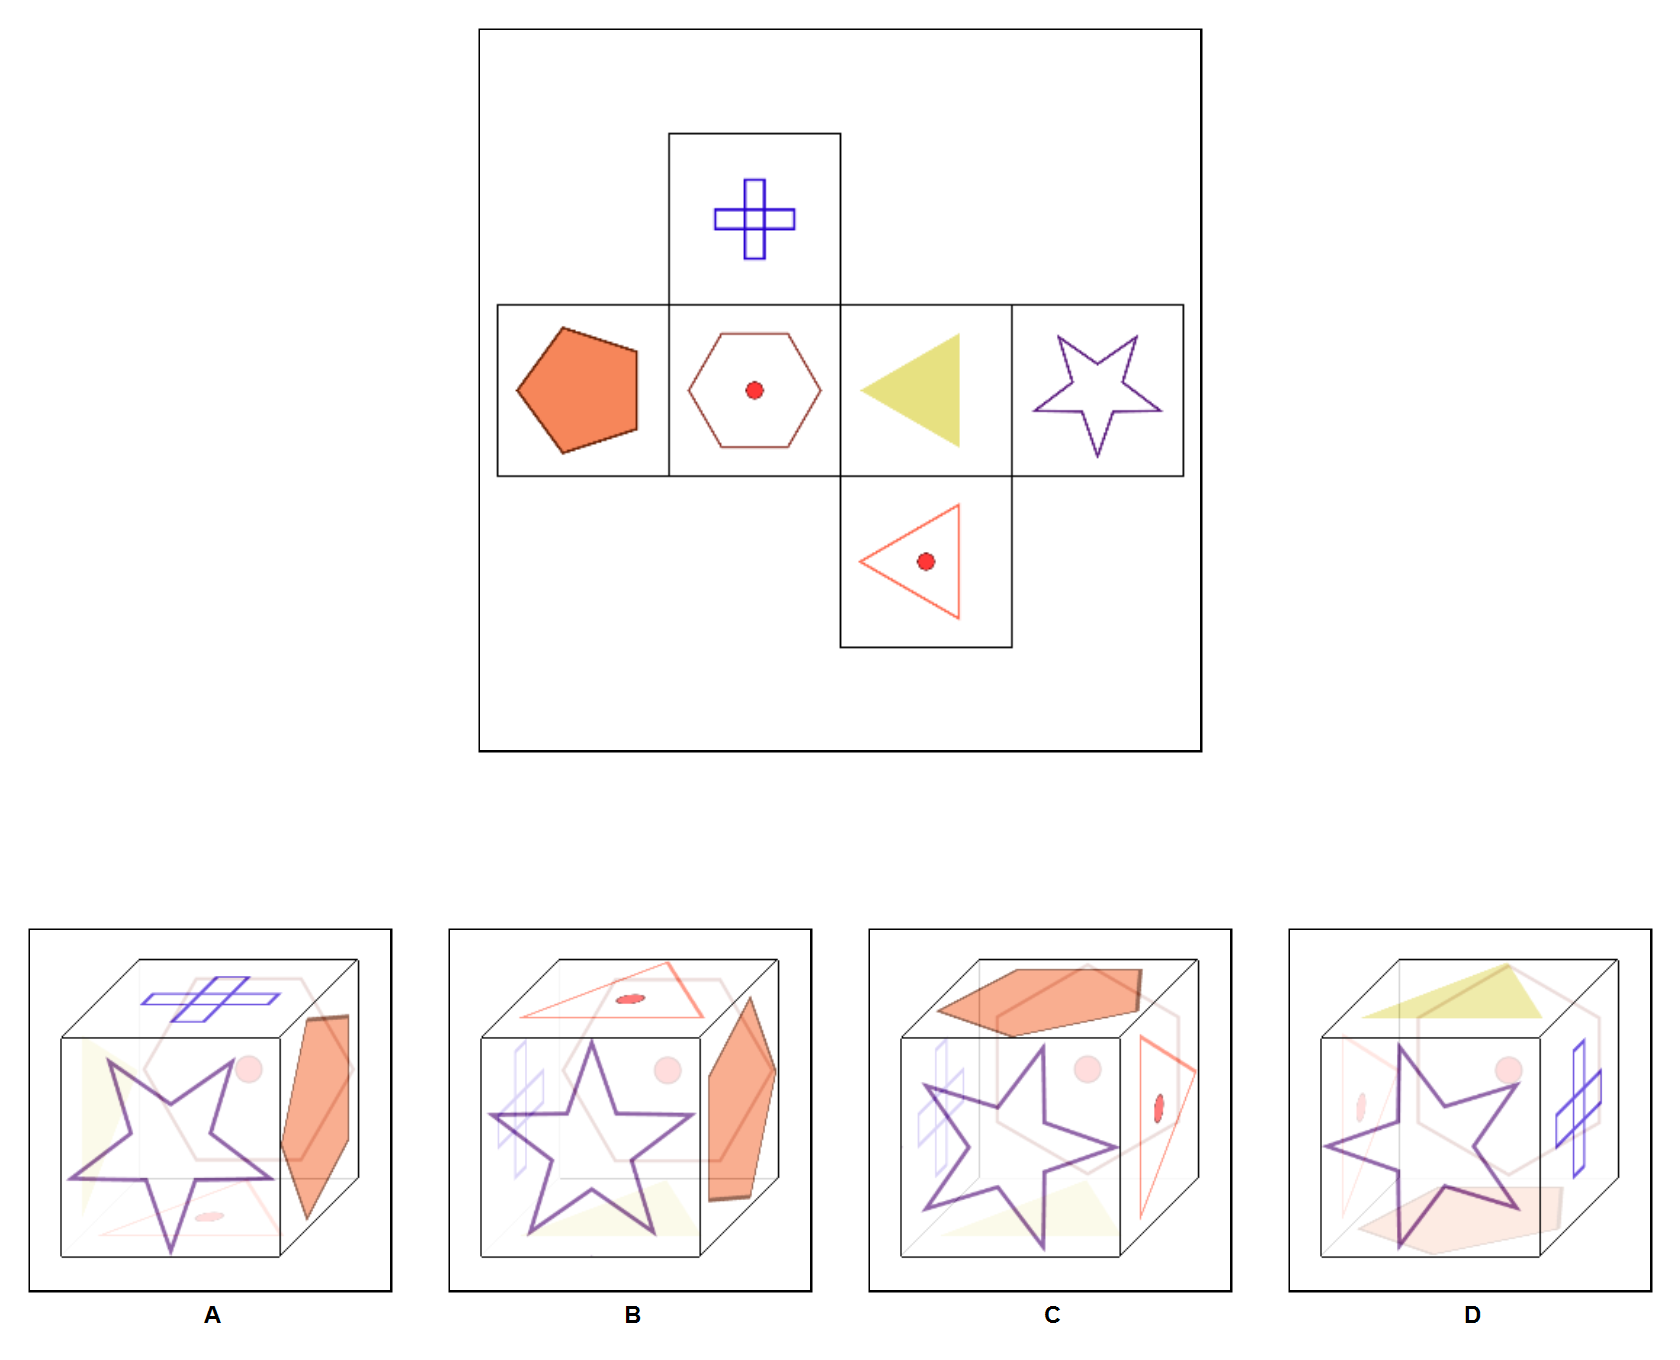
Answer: B